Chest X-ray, PA view. Patient: 47 years old, sex F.
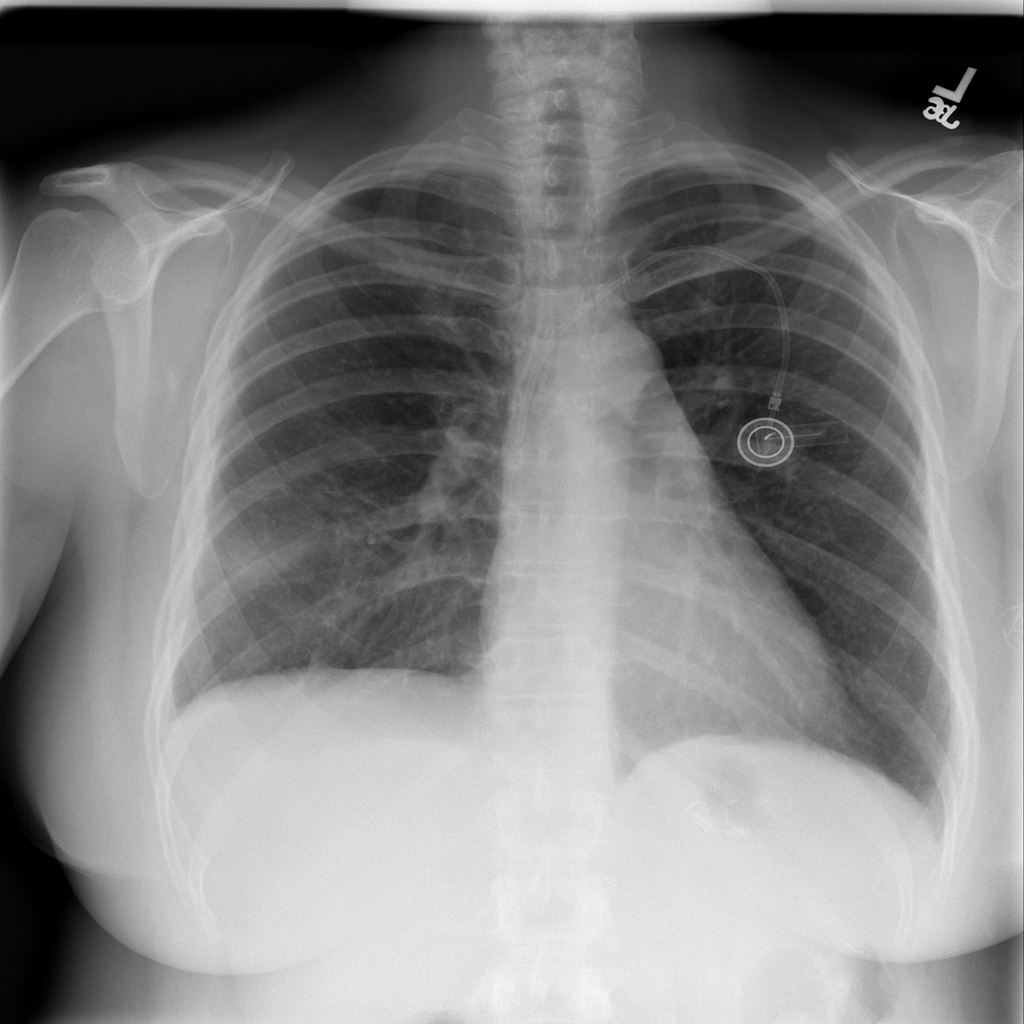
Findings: Effusion, Mass